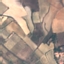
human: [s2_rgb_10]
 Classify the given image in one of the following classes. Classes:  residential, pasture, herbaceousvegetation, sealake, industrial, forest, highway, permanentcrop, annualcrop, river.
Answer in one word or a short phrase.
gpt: PermanentCrop